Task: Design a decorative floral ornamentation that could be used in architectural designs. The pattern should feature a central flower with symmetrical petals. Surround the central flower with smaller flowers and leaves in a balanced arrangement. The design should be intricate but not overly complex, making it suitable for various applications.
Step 410:
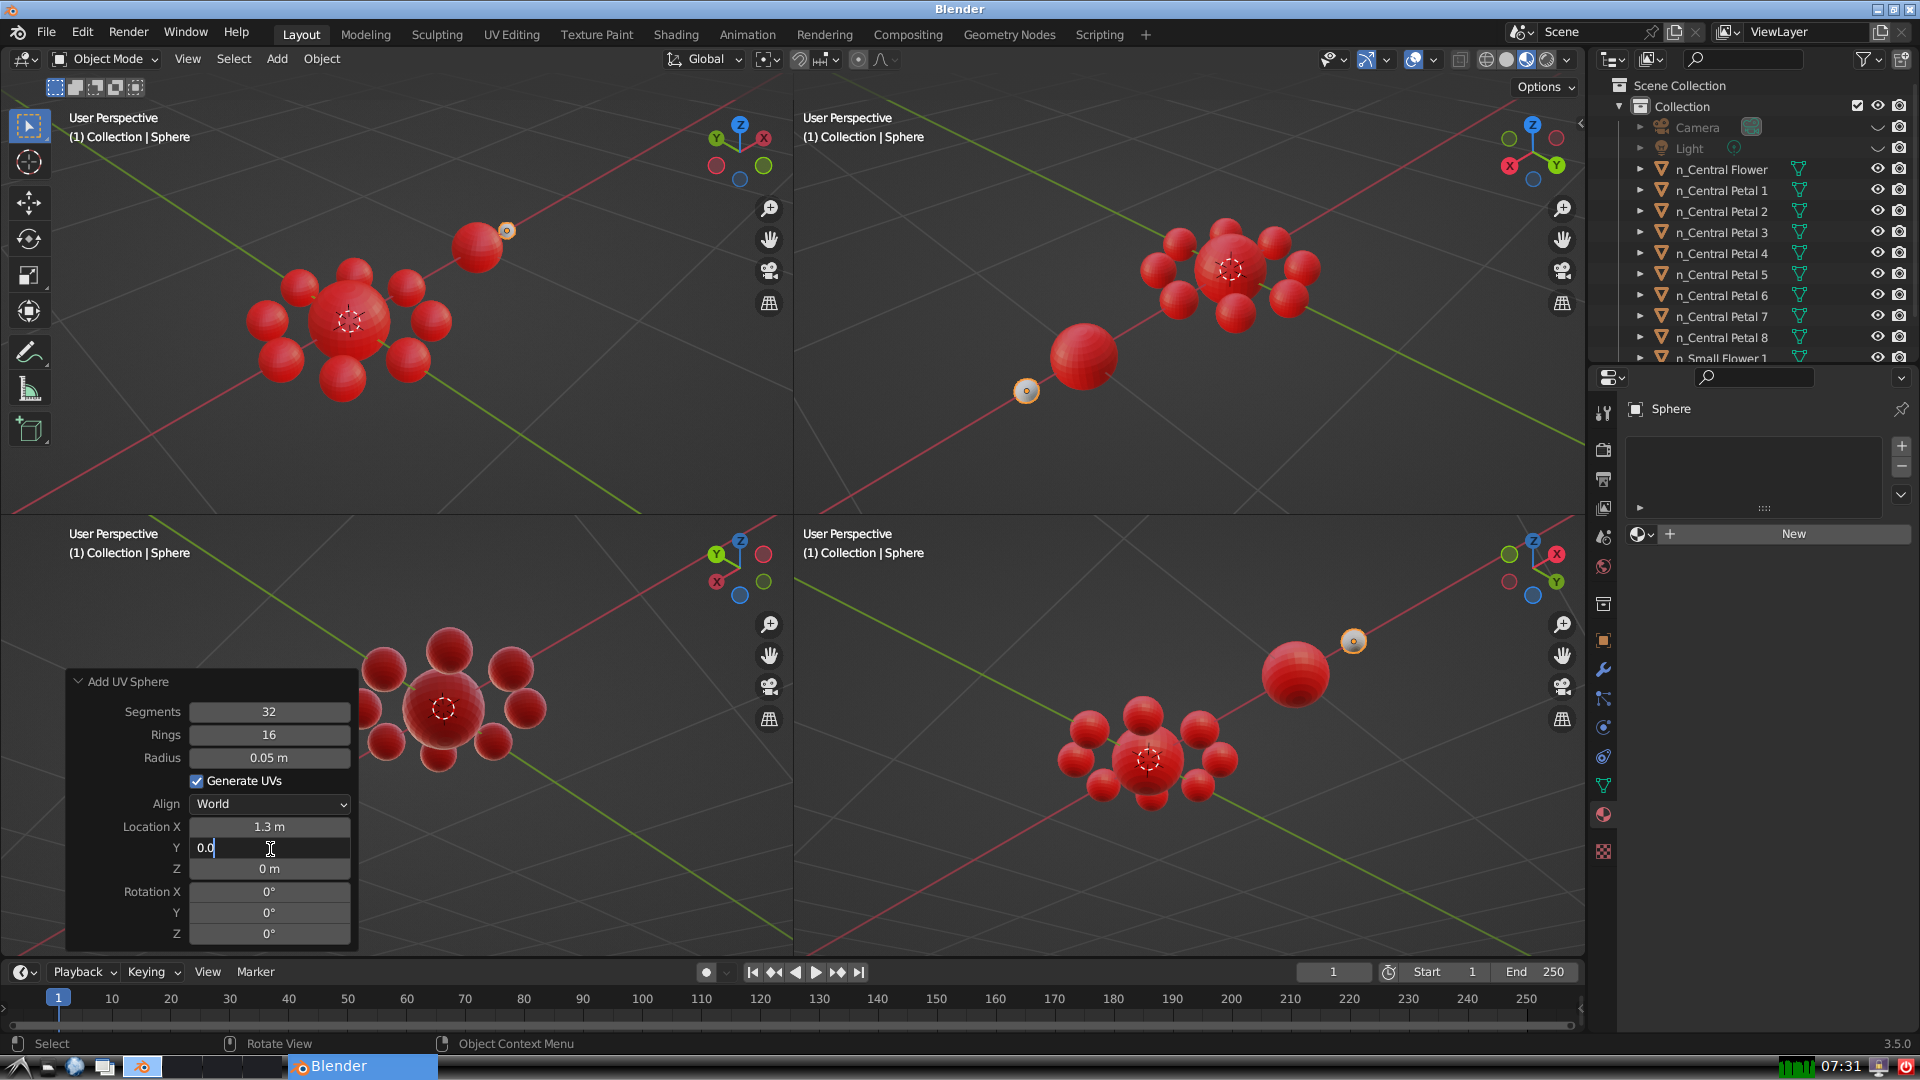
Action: {"key_press": ['Return']}